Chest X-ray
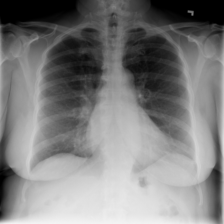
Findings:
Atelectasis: positive
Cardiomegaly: negative
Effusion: negative
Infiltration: negative
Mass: negative
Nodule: negative
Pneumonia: negative
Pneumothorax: negative
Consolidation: negative
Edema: negative
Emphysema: negative
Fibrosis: negative
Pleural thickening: positive
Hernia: negative